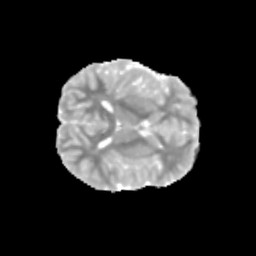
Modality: MD
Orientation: axial
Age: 11
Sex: male
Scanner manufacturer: siemens
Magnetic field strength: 3 T
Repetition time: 3.8 s
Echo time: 0.07 s